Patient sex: M
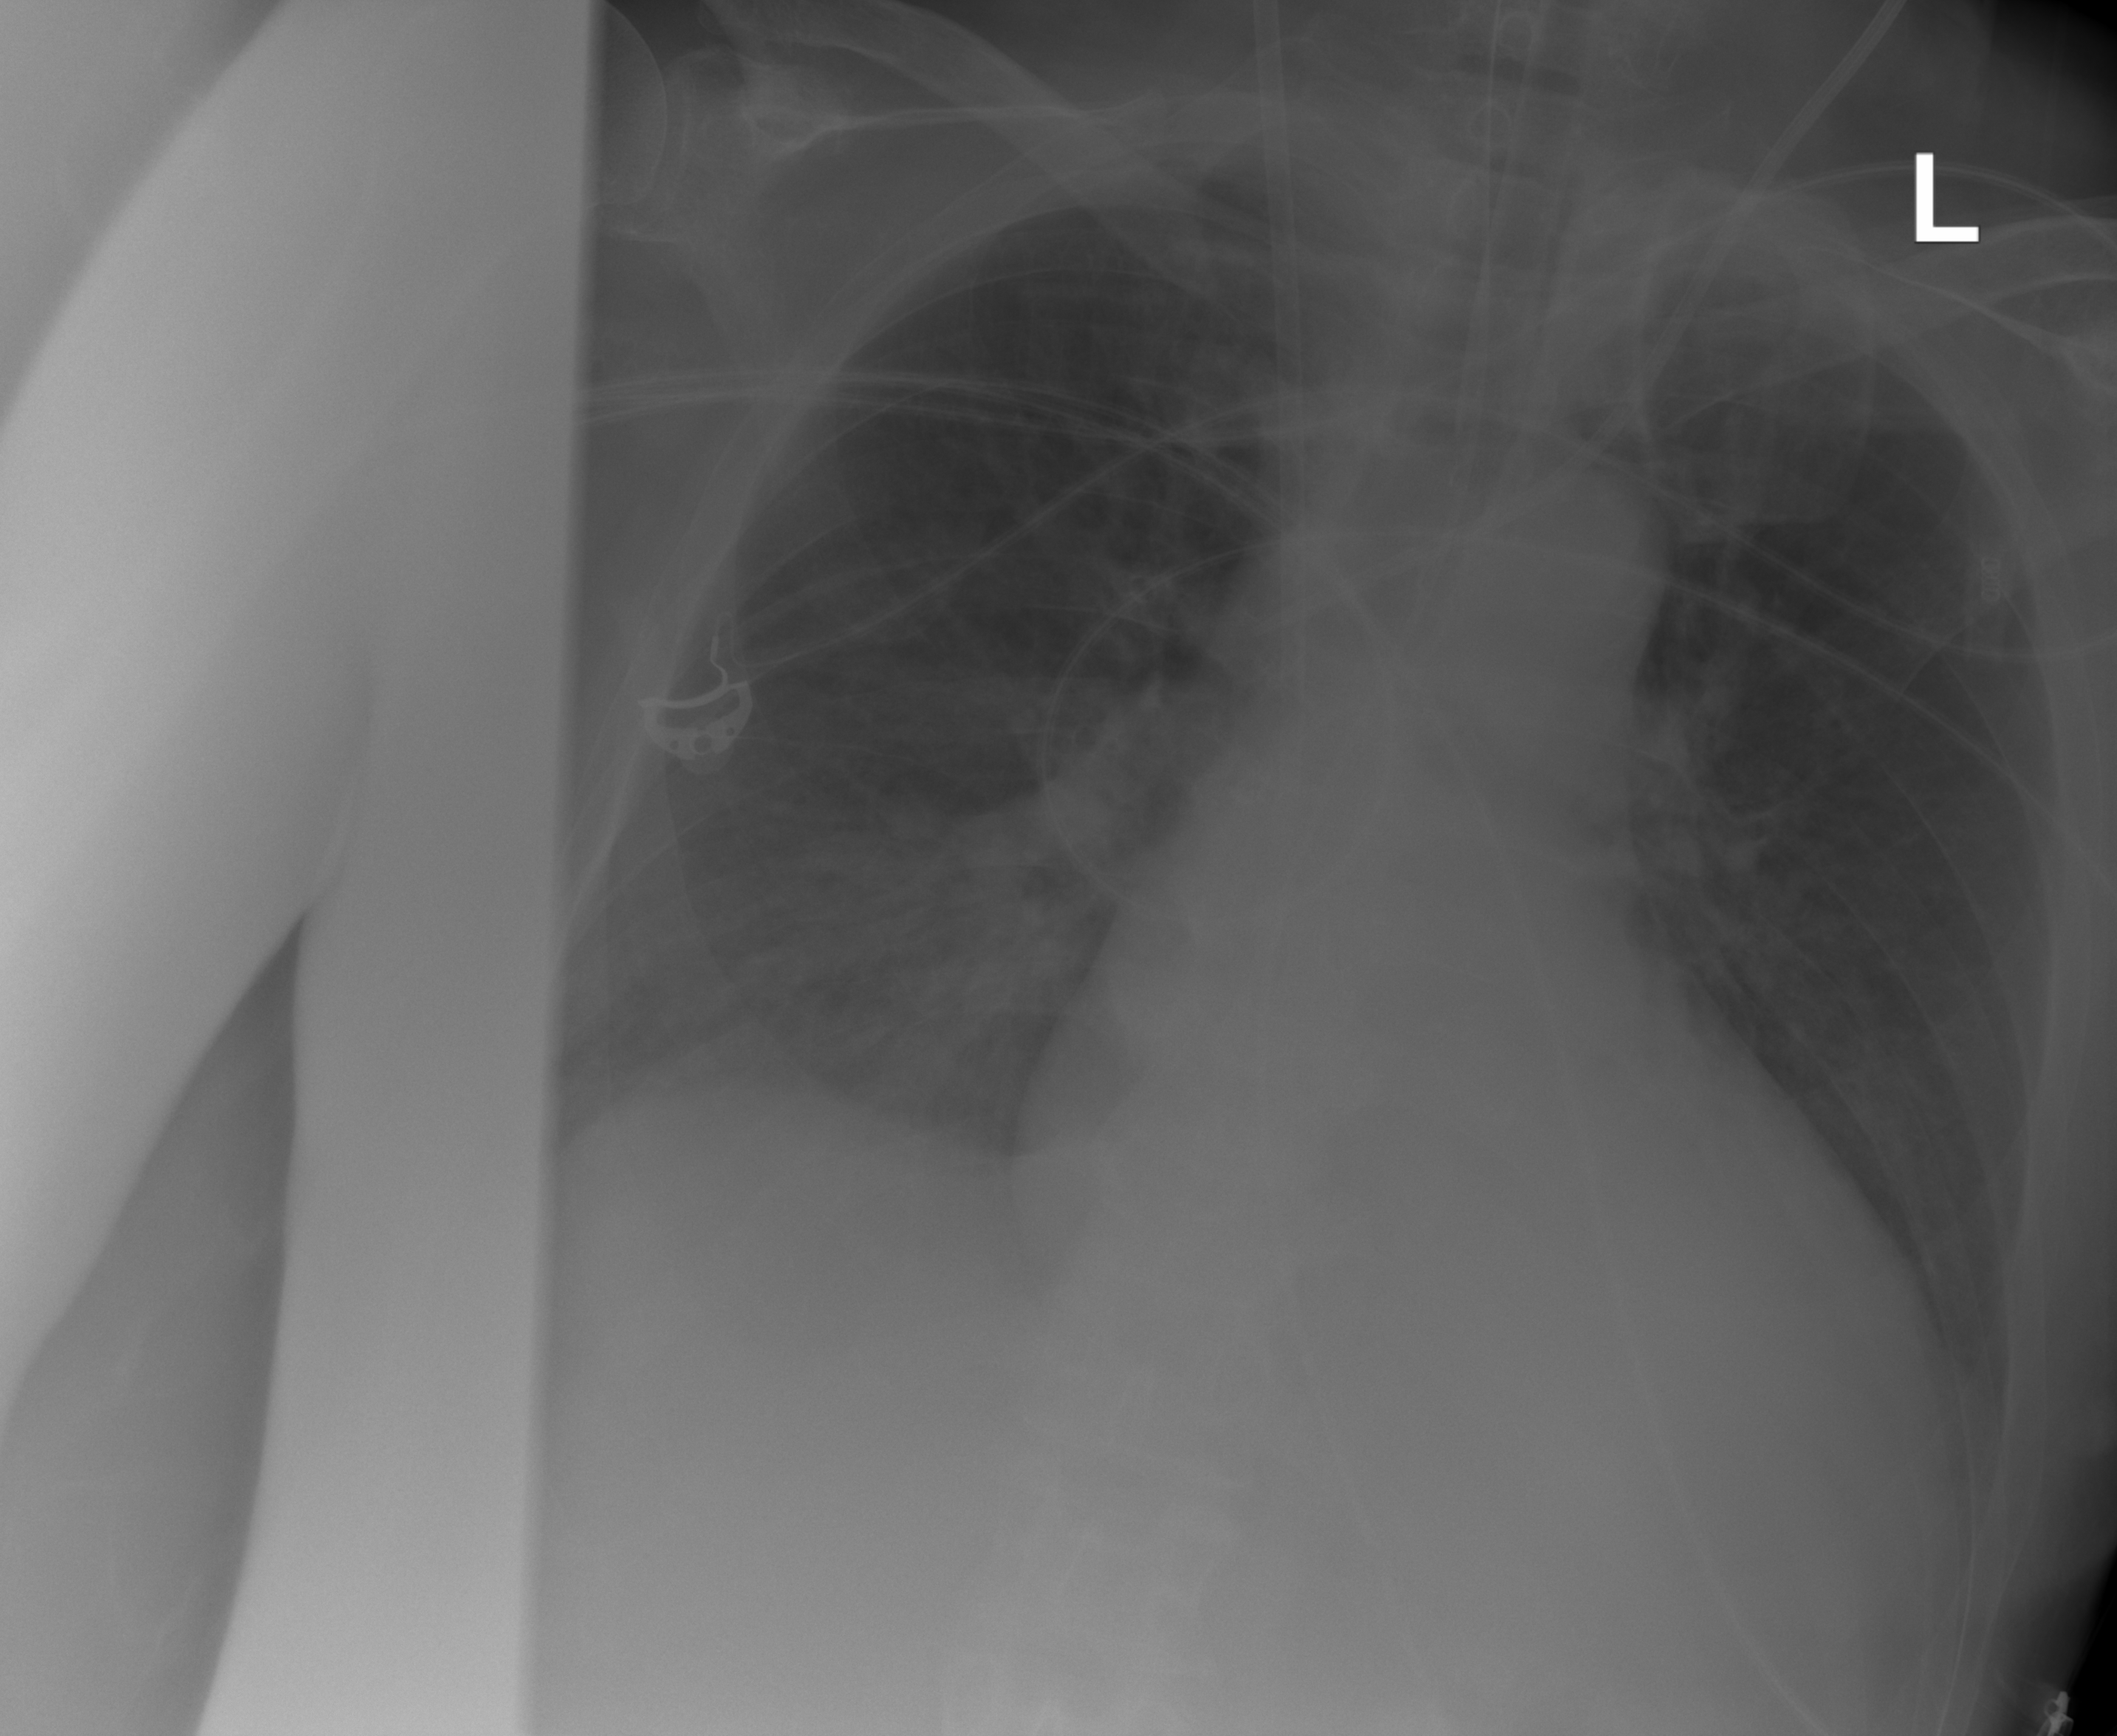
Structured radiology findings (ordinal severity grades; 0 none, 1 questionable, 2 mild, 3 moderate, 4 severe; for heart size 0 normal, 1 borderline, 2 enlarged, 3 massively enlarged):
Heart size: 2
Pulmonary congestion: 2
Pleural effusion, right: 2
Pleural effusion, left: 2
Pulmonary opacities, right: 2
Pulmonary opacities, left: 2
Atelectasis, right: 0
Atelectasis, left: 0